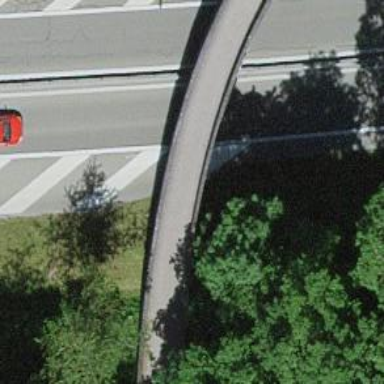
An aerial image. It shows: Footway bridge.